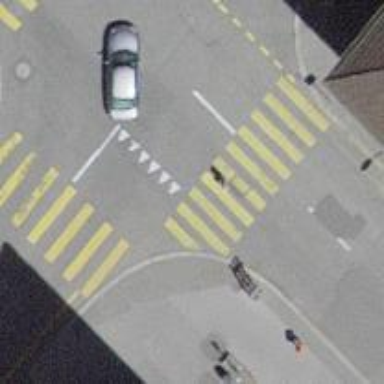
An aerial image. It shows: Uncontrolled road crossing with markings.